Question: I have an array of,

I am trying to convert that to a JSON , so I can bind the data in a bootstrap table like this,
'''
import "bootstrap/dist/css/bootstrap.min.css";
import Table from "react-bootstrap/Table";
function Home() {
const customers = [
{
CustomerId: 1,
Name: "John Hammond",
Country: "United States",
},
{
CustomerId: 2,
Name: "Mudassar Khan",
Country: "India",
},
{
CustomerId: 3,
Name: "Suzanne Mathews",
Country: "France",
},
{
CustomerId: 4,
Name: "Robert Schidner",
Country: "Russia",
},
];
return (
<div className="container">
<div className="row">
<div className="col-12">
<Table striped bordered hover size="sm">
<thead>
<tr>
<th>File Name</th>
<th>Username</th>
</tr>
</thead>
<tbody>
{customers.map(customers=>
<tr>
<td>{customers.Name}</td>
<td>{customers.Country}</td>
</tr>
)}
</tbody>
</Table>
</div>
</div>
</div>
);
}
export default Home;
'''
Like in this example, they are binding Name and country from customers, I want to bind path data and mode data from the array and bind to the table.
I tried JSON.stringify but it is not working. How to do this?
This is the full code
'''
import "bootstrap/dist/css/bootstrap.min.css";
import Table from "react-bootstrap/Table";
import { Octokit } from "octokit";
function Home() {
getContents();
let jsonString = '';
const customers = [
{
CustomerId: 1,
Name: "John Hammond",
Country: "United States",
},
{
CustomerId: 2,
Name: "Mudassar Khan",
Country: "India",
},
{
CustomerId: 3,
Name: "Suzanne Mathews",
Country: "France",
},
{
CustomerId: 4,
Name: "Robert Schidner",
Country: "Russia",
},
];
let contentResponse = "";
let valueArray = [];
async function getContents() {
try {
return await new Promise(async (resolve, reject) => {
try {
const octokit = new Octokit({
auth: "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",
});
const response = await octokit.request(
"GET /repos/KaranS0406/React/git/trees/4c1289a6405a5d87de6f1071ce723ee8b94be276?recursive=1"
);
console.log(response.data.tree);
contentResponse = response.data.tree;
Object.entries(contentResponse).forEach((element) => {
const [key, value] = element;
valueArray.push(value);
});
resolve("success");
} catch (error) {
reject("error");
}
});
} catch (error) {
console.log(error);
}
}
return (
<div className="container">
<div className="row">
<div className="col-12">
<Table striped bordered hover size="sm">
<thead>
<tr>
<th>File Name</th>
<th>Username</th>
</tr>
</thead>
<tbody>
{customers.map(customers=>
<tr>
<td>{customers.Name}</td>
<td>{customers.Country}</td>
</tr>
)}
</tbody>
</Table>
</div>
</div>
</div>
);
}
export default Home;
'''
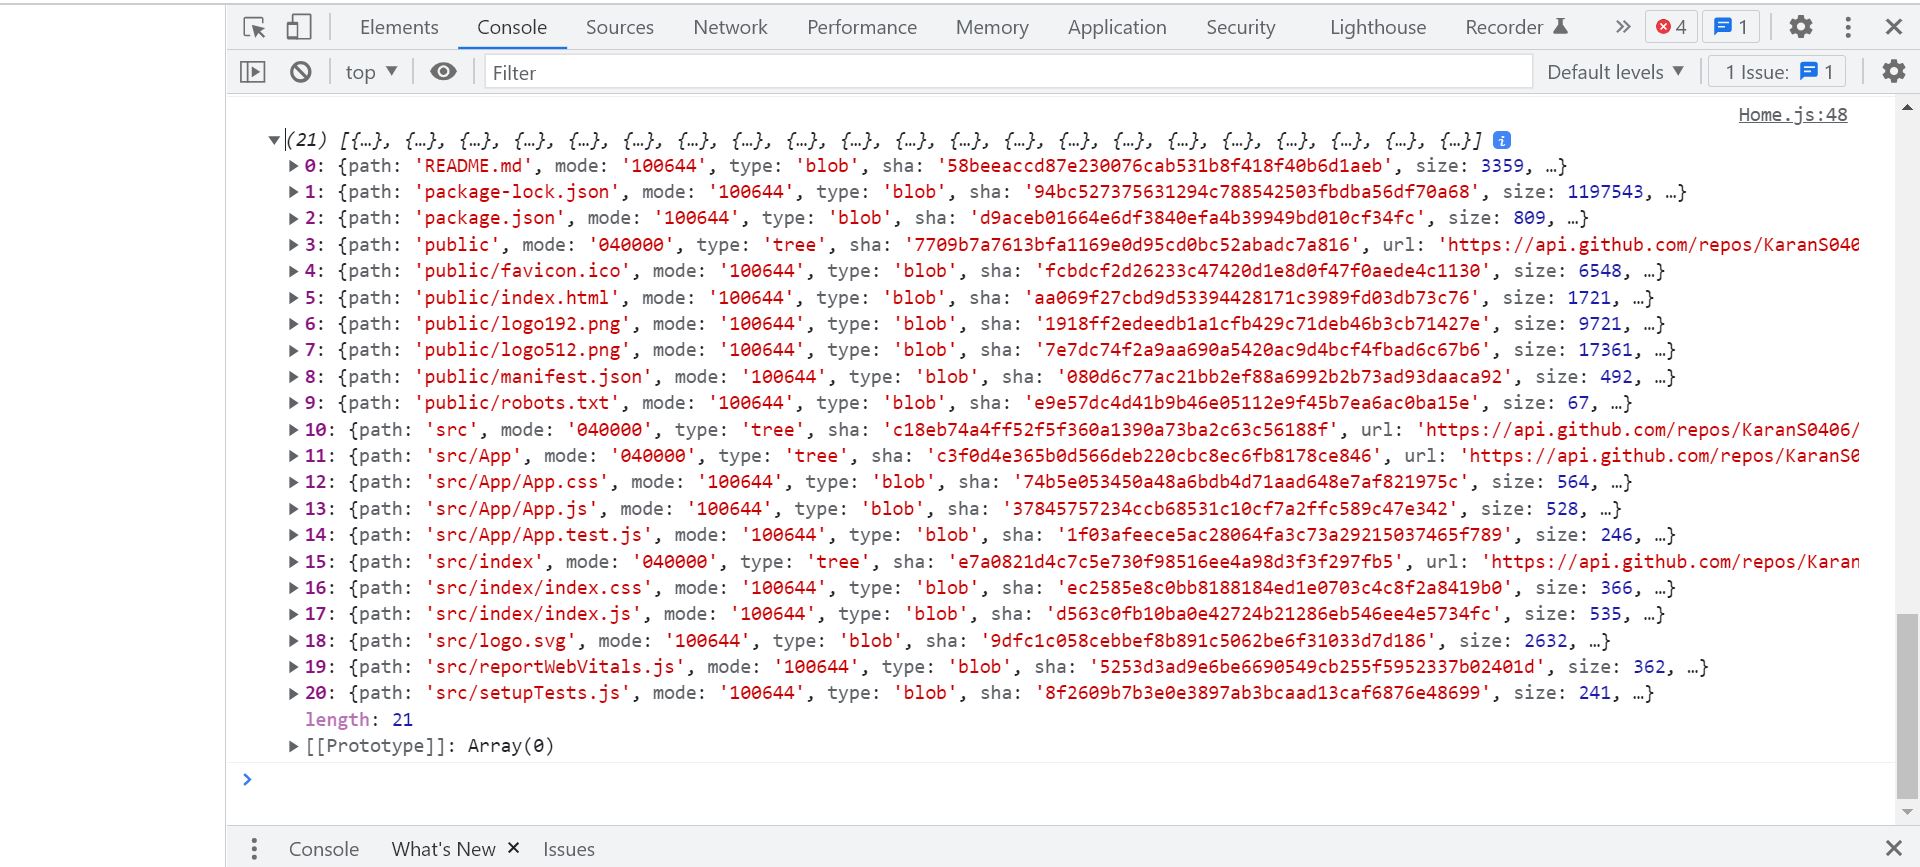
Answer: Add this after contentResponse line and check with console.log if is that what do you want.?
'''
const convertdata = contentResponse.map((item) =>{
let obj={
Name:item.path,
Country:item.mode
}
})
'''